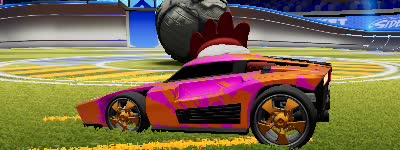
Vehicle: breakout